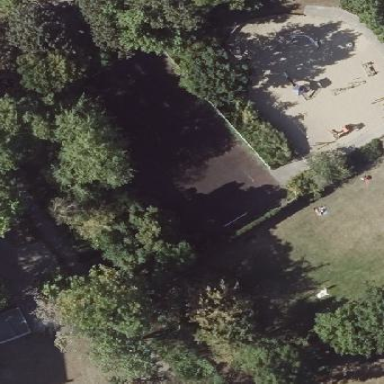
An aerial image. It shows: Playground area for leisure land.